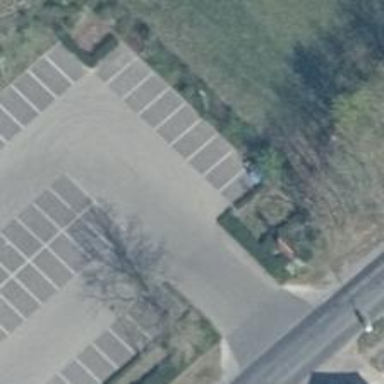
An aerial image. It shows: Parking aisle designated as service road.